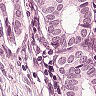
Metastatic tissue present: yes